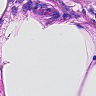
Metastatic tissue present: no